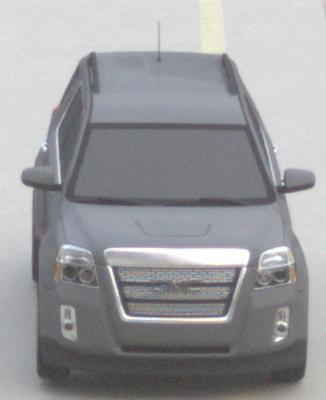
Make: GMC
Model: Terrain
Detailed model: Gen. 1
Model produced from: 2009
Model produced until: 2017
Doors: 5
Color: gray
Road condition: dry road
Daytime: morning or afternoon
Contrast: low contrast